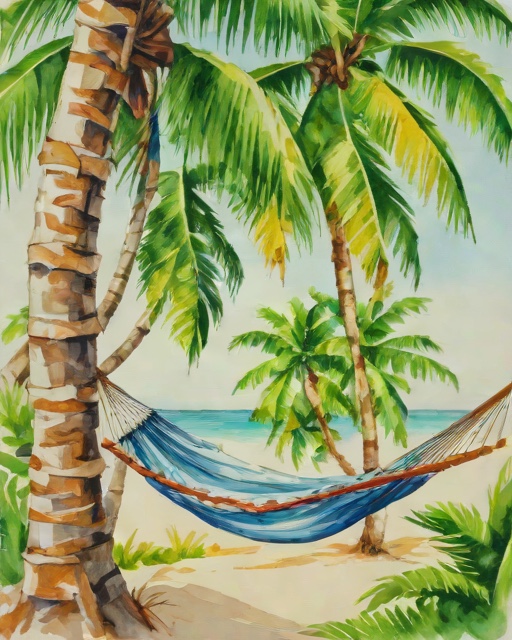
Category: Summer